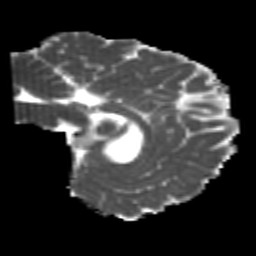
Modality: MD
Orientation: sagittal
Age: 22
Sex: female
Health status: healthy
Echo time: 0.074 s